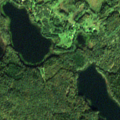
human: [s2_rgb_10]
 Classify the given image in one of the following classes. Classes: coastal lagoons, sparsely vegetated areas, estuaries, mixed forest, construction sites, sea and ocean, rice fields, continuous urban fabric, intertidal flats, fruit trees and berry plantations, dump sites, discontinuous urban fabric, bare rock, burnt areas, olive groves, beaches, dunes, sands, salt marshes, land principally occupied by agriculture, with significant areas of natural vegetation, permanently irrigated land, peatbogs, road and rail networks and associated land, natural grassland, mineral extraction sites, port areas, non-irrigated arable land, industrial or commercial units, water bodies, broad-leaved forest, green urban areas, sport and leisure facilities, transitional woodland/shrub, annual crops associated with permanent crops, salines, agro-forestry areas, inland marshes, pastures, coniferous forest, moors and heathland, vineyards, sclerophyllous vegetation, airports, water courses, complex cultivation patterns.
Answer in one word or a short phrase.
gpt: land principally occupied by agriculture, with significant areas of natural vegetation, coniferous forest, mixed forest, water bodies